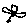
Label: bird